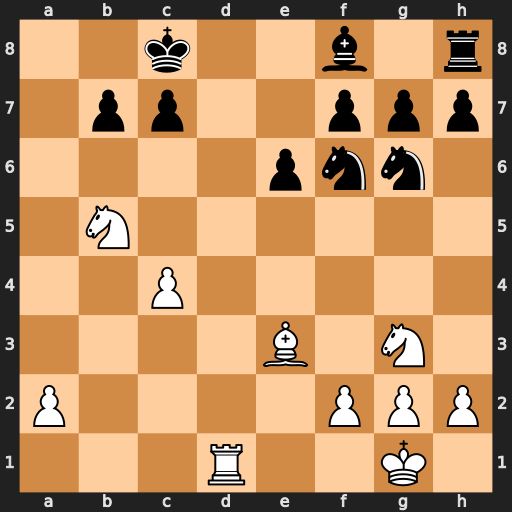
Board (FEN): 2k2b1r/1pp2ppp/4pnn1/1N6/2P5/4B1N1/P4PPP/3R2K1
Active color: w
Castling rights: -
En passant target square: -
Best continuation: Na7+ Kb8 Rd8#